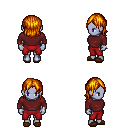
a pixel art fantasy rpg character, female body template, dark elf, purple skin, maroon long-sleeve shirt, red pants, dark blonde long bangs hairstyle, bracelets, brown slippers, four views (front, back, left, right), 2x2 character sprite sheet, small pixel art, hard edges, no anti-aliasing